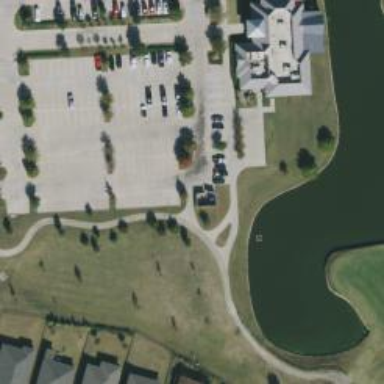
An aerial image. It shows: Golf cartpath that is also road path.